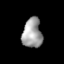
Tissue: lung
Cell type: Endothelial cells
Senescence score: 0.6061
Nuclear area (px): 568
Mean DAPI intensity: 160.229